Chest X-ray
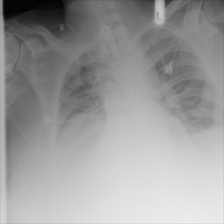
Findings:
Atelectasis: positive
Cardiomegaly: negative
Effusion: negative
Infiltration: negative
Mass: negative
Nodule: negative
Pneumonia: negative
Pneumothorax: negative
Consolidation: negative
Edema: negative
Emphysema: negative
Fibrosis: negative
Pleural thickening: negative
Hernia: negative